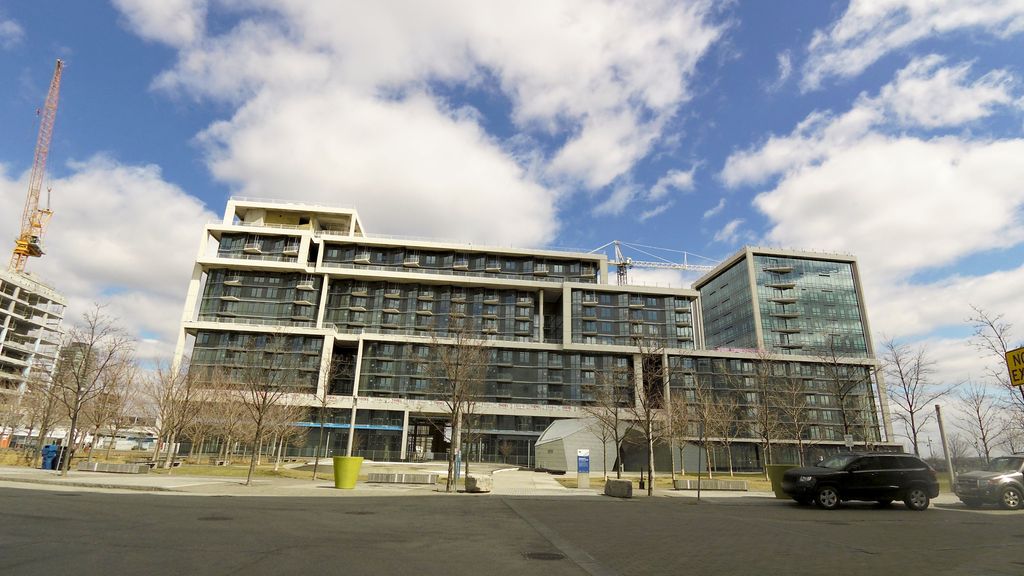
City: toronto